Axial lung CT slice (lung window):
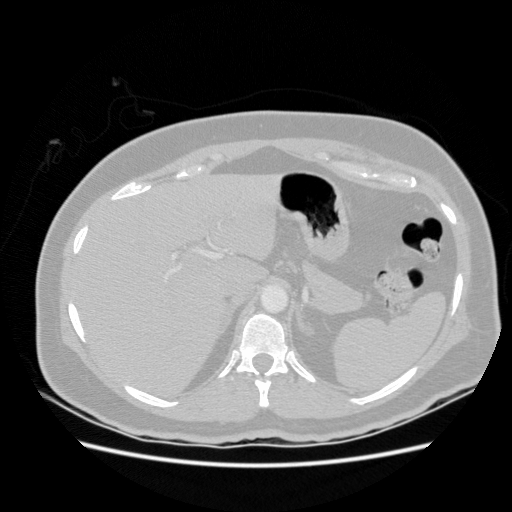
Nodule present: no